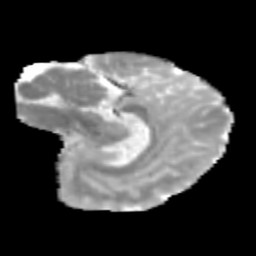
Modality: MD
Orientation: sagittal
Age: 11
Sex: male
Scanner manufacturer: siemens
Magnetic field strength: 3 T
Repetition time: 3.8 s
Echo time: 0.07 s